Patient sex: F
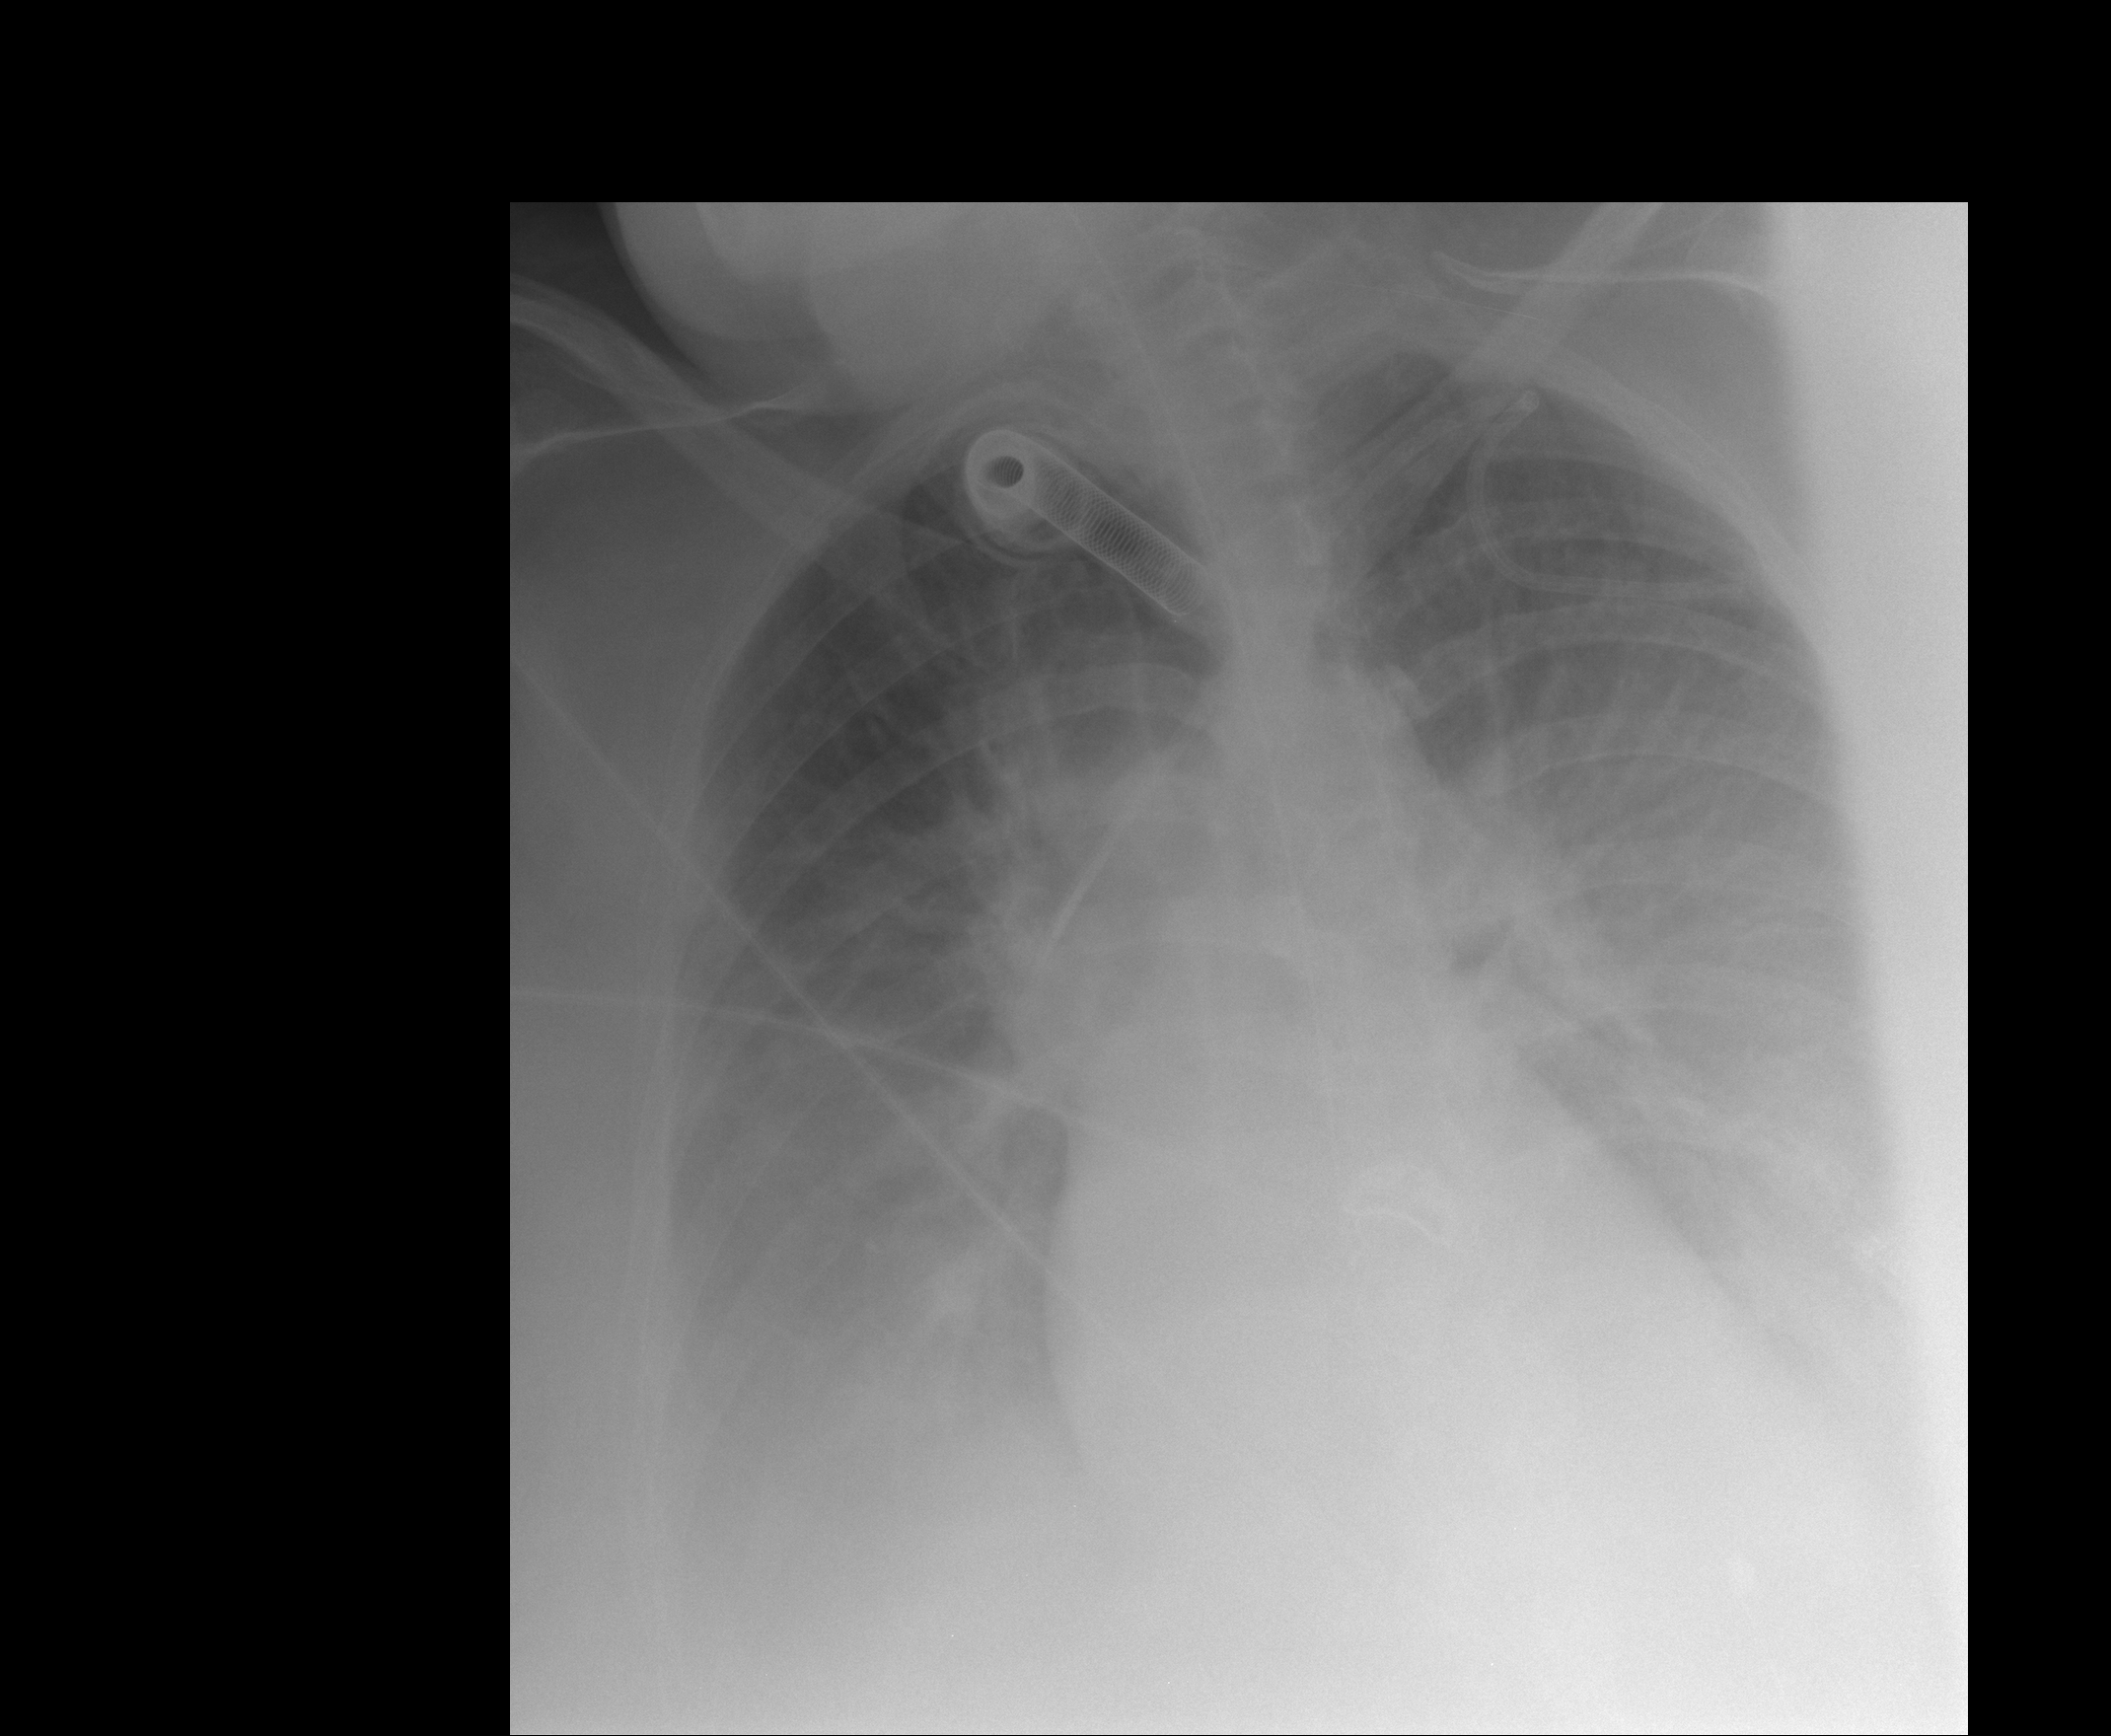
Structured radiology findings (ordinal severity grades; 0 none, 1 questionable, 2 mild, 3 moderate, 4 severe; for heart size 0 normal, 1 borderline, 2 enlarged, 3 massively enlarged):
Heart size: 0
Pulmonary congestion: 3
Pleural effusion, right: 2
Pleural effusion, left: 3
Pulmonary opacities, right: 0
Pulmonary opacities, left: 0
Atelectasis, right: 3
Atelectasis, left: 3